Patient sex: M
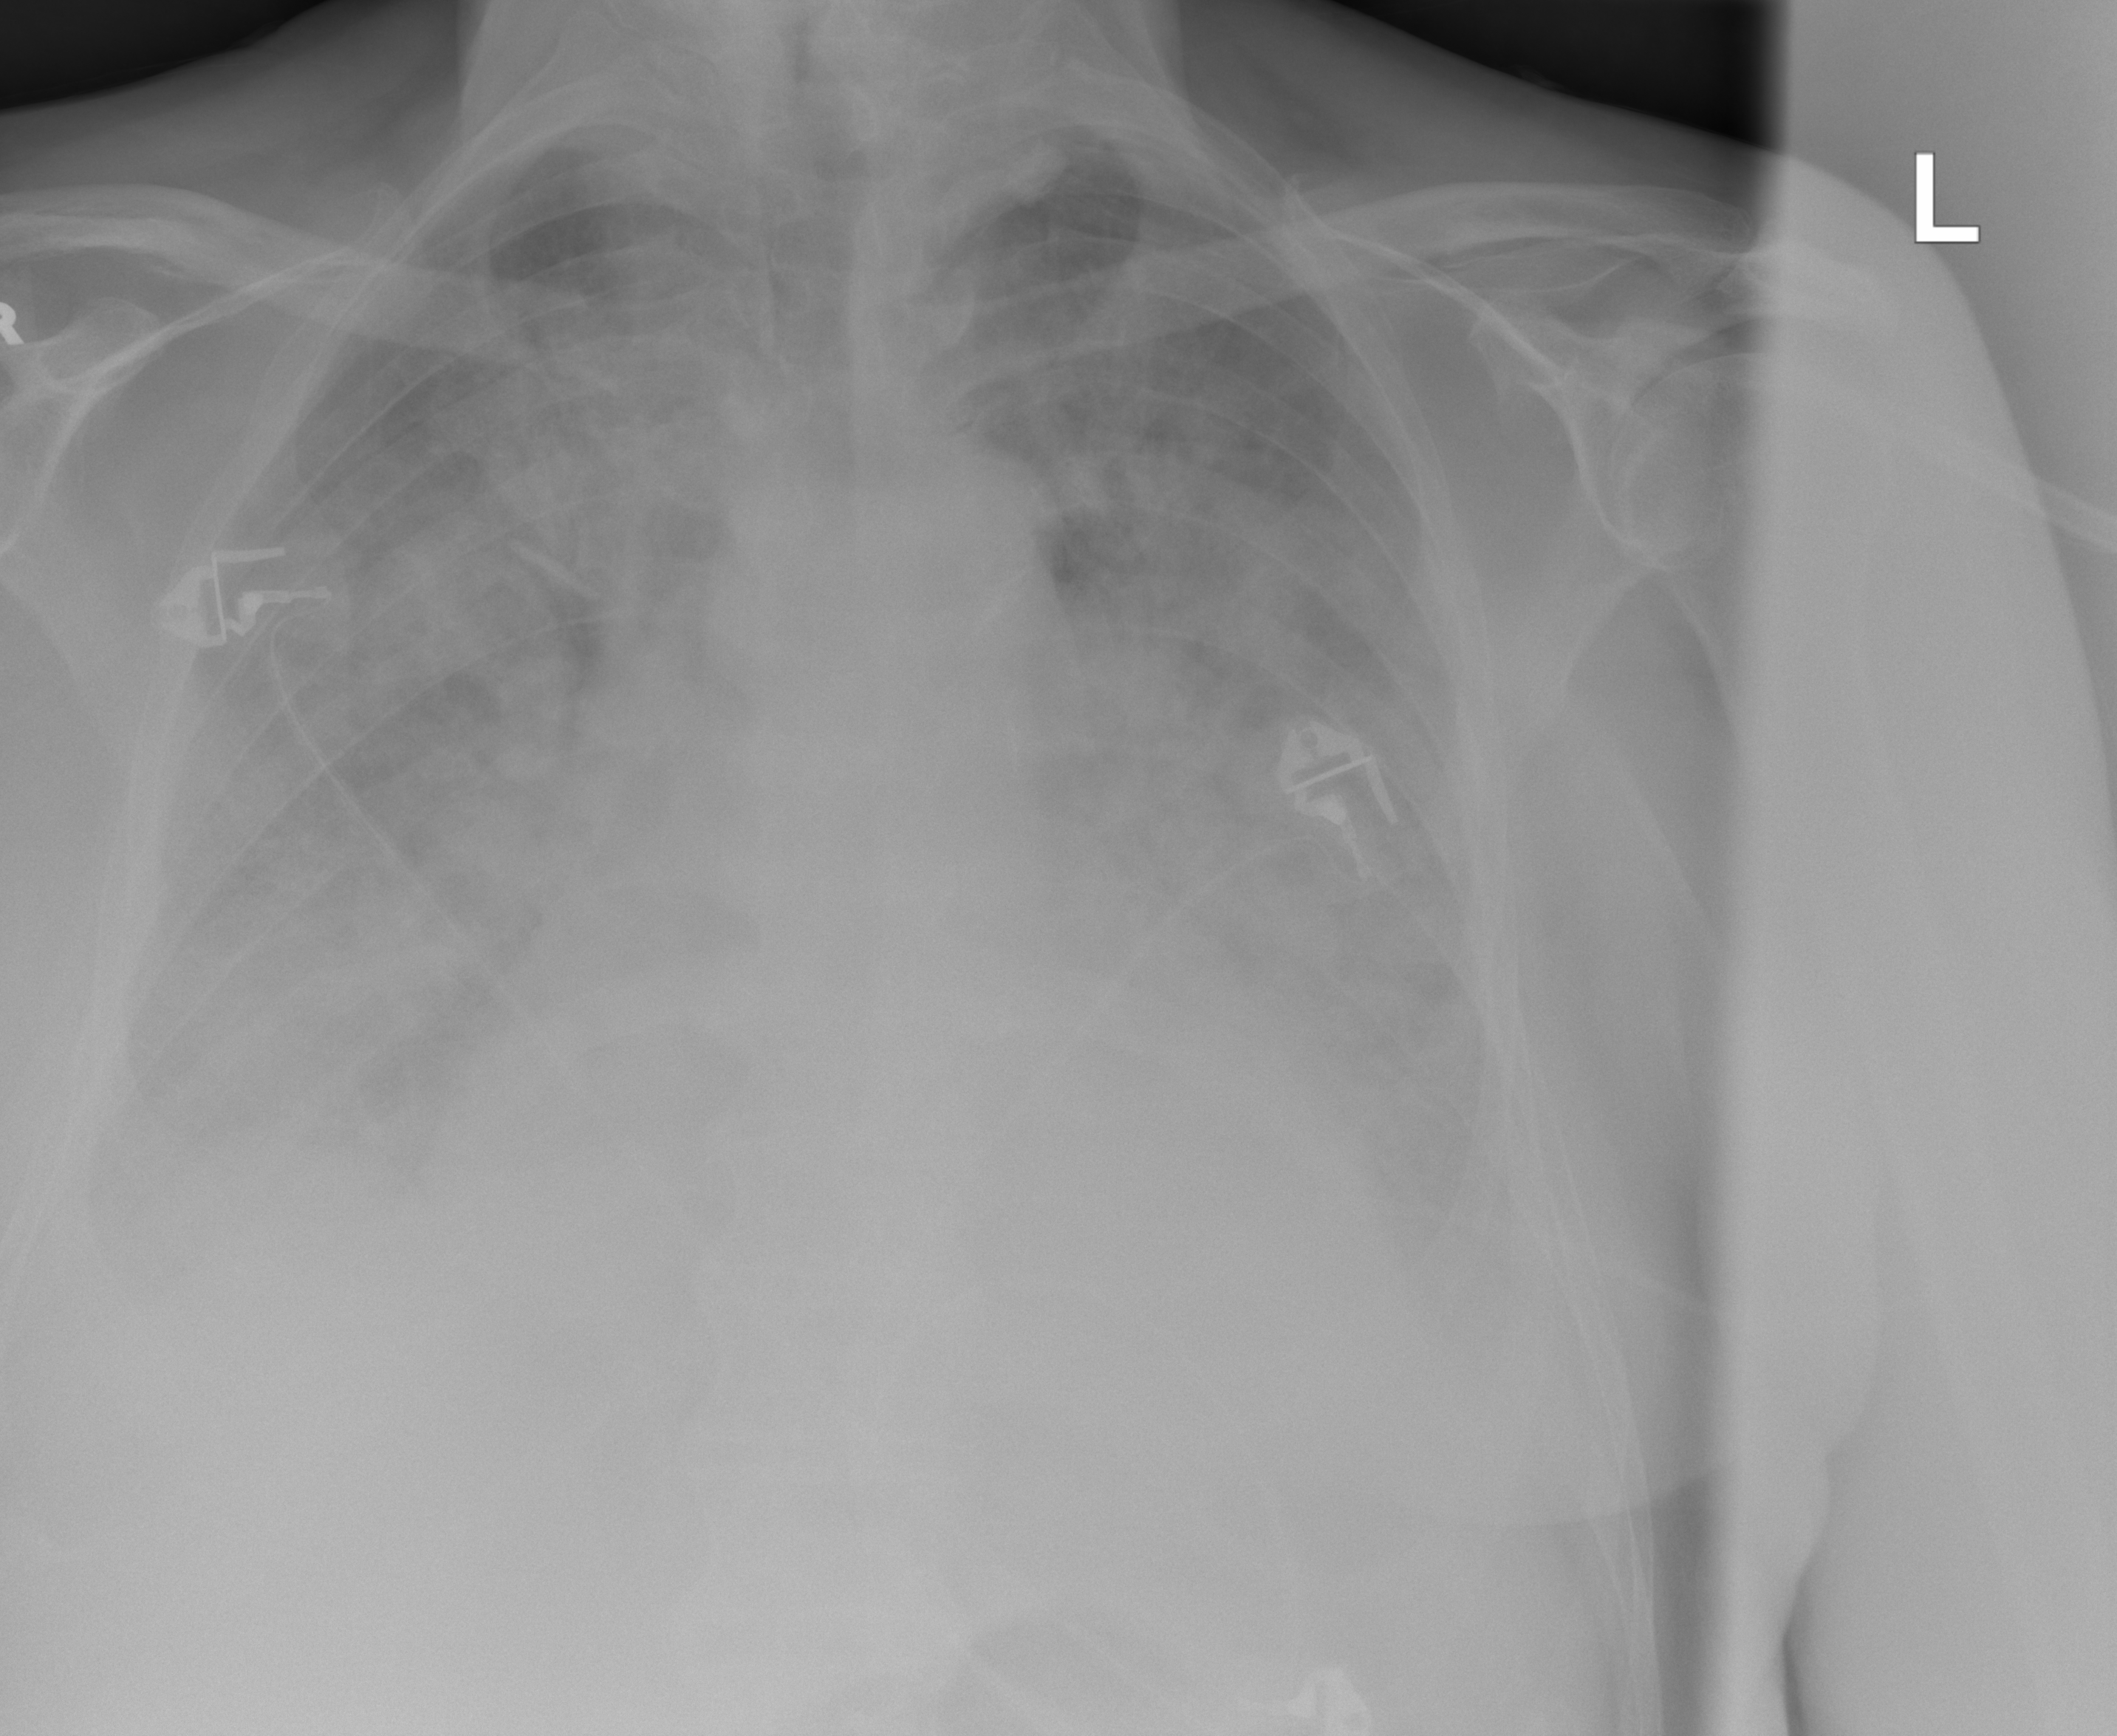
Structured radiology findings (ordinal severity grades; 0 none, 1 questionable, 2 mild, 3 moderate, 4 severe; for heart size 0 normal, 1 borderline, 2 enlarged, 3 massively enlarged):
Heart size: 2
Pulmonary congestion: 0
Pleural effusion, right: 2
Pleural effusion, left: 2
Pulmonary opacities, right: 3
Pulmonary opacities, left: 3
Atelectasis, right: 2
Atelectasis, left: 2